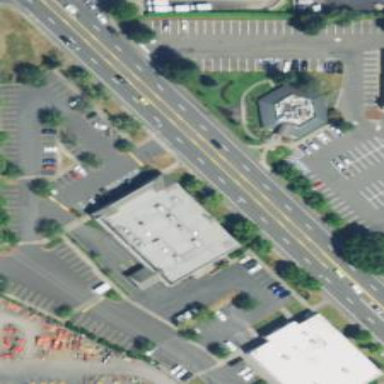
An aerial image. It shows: Building.